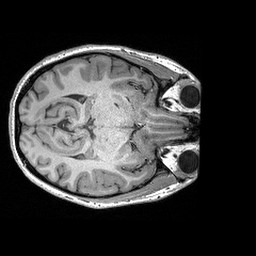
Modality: T1w
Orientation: axial
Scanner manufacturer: siemens
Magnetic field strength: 3 T
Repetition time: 2.3 s
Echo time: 0.00298 s